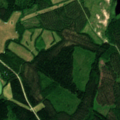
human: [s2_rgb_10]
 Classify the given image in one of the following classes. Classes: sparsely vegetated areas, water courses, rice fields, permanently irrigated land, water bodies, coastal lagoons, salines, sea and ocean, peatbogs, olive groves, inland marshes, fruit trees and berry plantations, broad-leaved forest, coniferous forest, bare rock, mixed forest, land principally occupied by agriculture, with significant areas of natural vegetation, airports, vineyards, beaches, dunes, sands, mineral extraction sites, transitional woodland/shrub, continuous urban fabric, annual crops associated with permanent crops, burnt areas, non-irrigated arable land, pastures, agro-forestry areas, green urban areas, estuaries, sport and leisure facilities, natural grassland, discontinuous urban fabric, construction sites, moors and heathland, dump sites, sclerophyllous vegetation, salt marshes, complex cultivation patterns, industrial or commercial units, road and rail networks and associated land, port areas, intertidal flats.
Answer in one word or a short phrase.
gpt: land principally occupied by agriculture, with significant areas of natural vegetation, coniferous forest, mixed forest, transitional woodland/shrub, water bodies